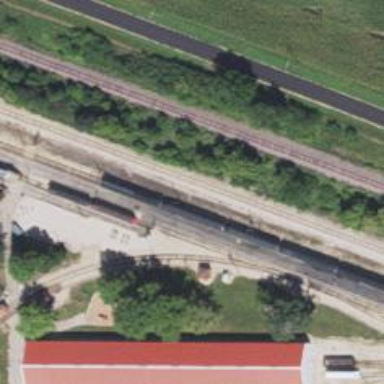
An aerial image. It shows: Railway crossing.